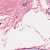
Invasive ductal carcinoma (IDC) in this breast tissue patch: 0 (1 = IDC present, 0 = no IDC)